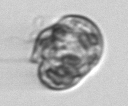
Label: Karenia